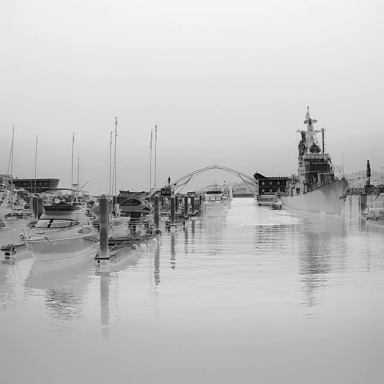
There are seven objects shown in the infrared image, including three canoes, two sailboats, a warship, and a container_ship.